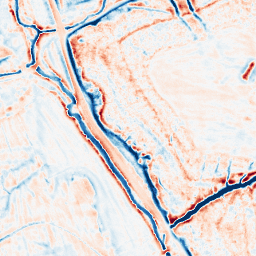
Category: edge_preserving
Decomposition family: bilateral
Decomposition parameters: d: 15
sigma_color: 150
sigma_space: 150
Upsampling method: sinc_hamming
Upsampling parameters: scale: 8
kernel_size: 16
Upsampling scale: 8